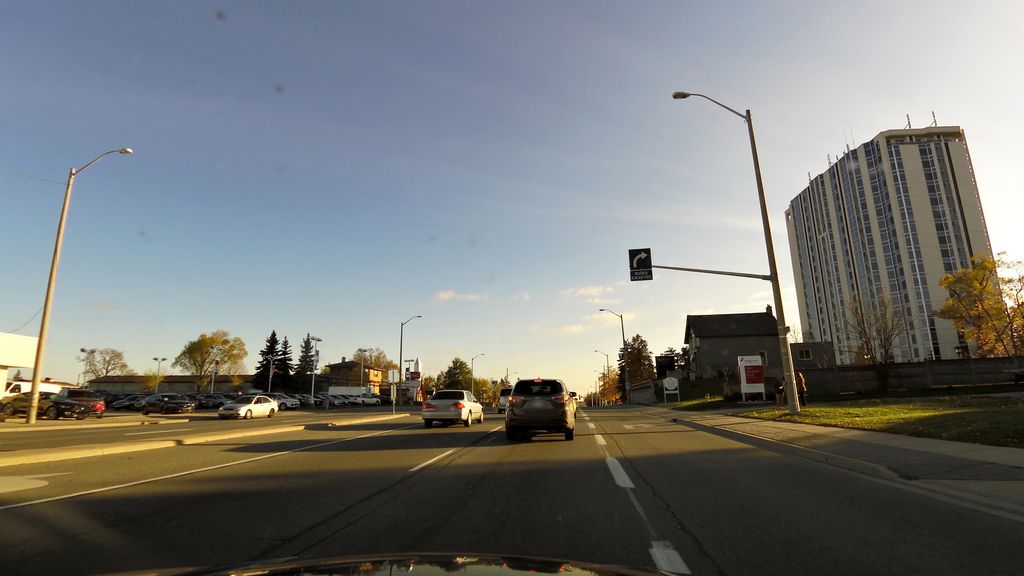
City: kitchener-waterloo